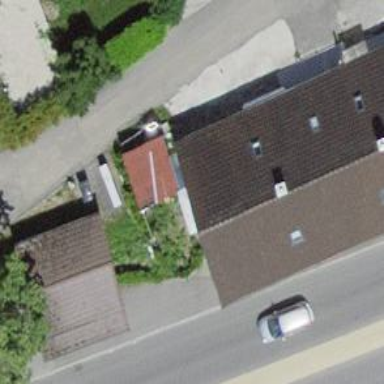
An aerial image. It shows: Residential building.